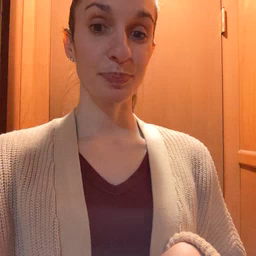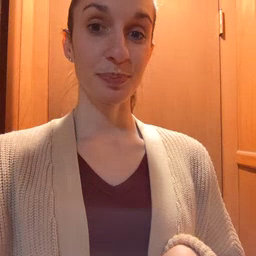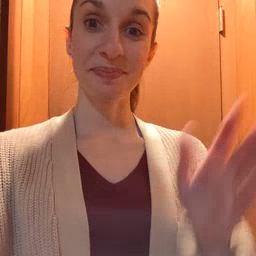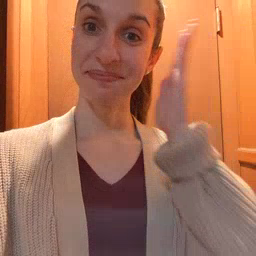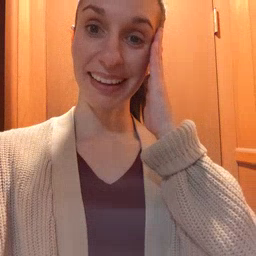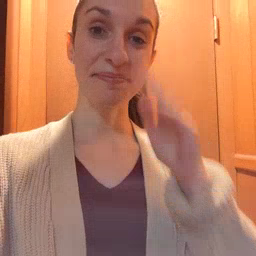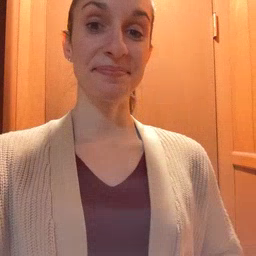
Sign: bed